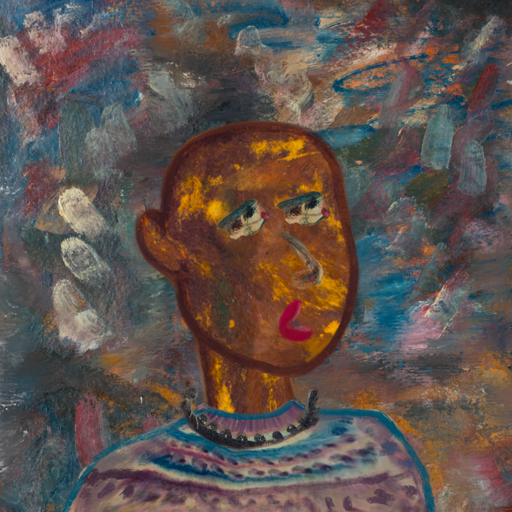
Background: Boggyland, Head And Neck Side: Comrade, Face Side: Pipe, Bust: HillGirl, Hair Side: Blank, Head Accessory: Blank, Second Necklace: Blank, Necklace: Childish, Baby: Blank